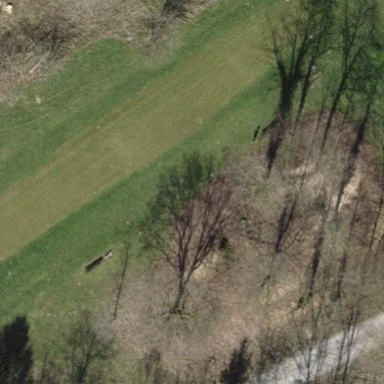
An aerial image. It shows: Golf tee.